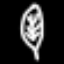
Label: leaf